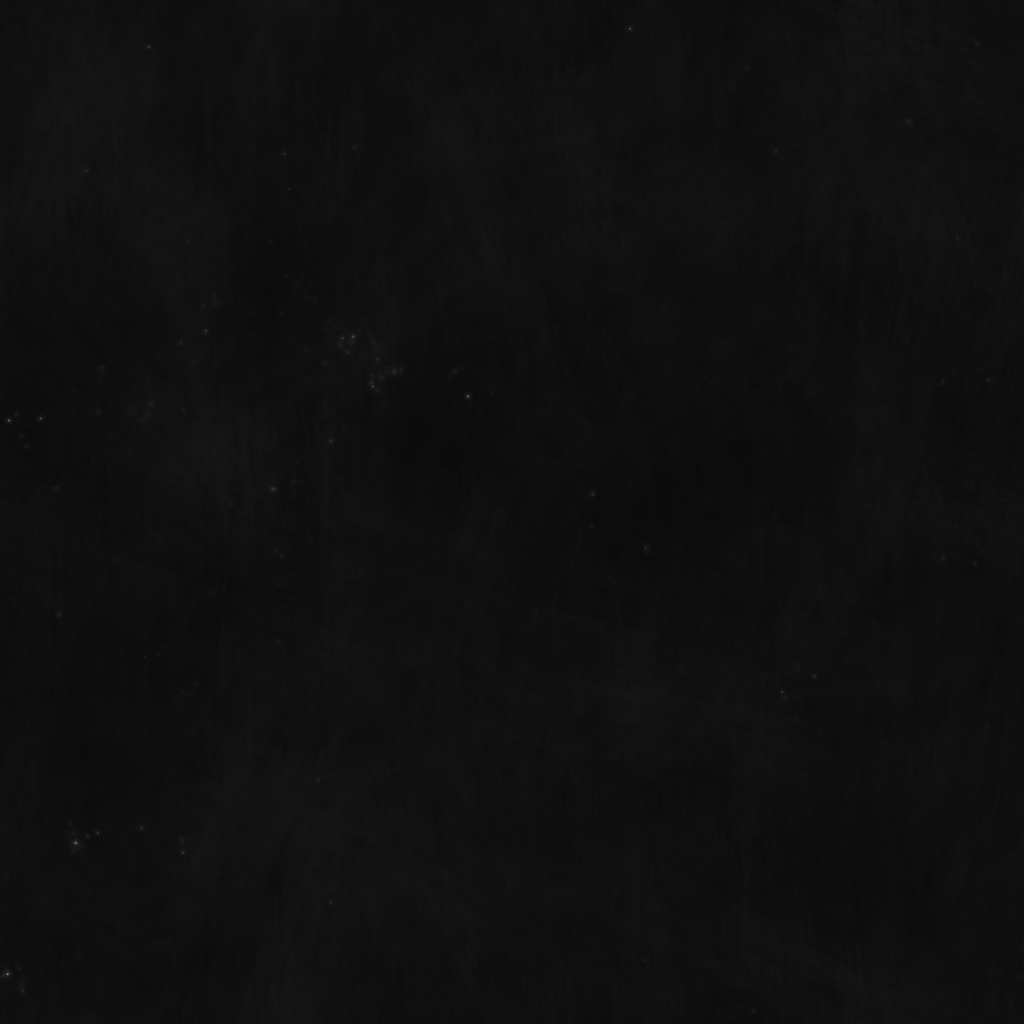
Texture map type: Roughness